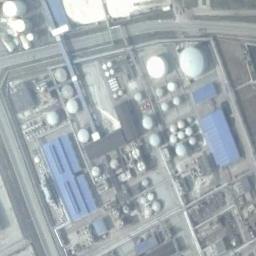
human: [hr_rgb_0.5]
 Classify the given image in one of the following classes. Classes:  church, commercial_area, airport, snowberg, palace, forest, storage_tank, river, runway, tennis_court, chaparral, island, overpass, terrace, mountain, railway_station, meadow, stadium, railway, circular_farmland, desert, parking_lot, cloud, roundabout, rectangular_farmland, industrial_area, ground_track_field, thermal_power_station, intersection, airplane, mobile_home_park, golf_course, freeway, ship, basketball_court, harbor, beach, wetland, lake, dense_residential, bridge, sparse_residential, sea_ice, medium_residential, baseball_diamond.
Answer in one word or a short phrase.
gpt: storage_tank